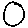
Label: circle